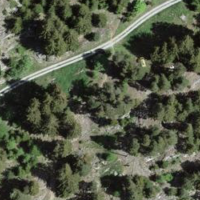
EUNIS habitat code: 43
Species observed at this site:
Cephalanthera longifolia